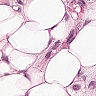
Metastatic tissue present: yes